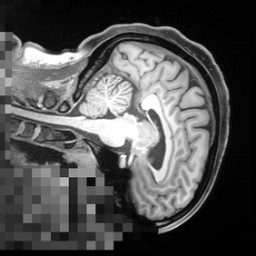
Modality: T1w
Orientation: sagittal
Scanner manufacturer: siemens
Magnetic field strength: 3 T
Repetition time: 2.55 s